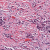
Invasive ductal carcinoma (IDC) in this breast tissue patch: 1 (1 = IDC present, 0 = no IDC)